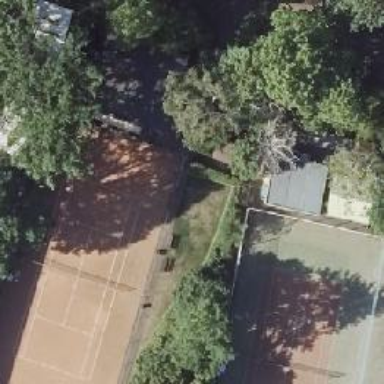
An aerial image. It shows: Clay tennis court in leisure land pitch.